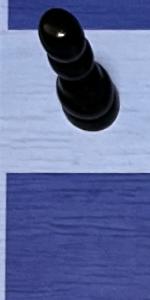
Label: Empty